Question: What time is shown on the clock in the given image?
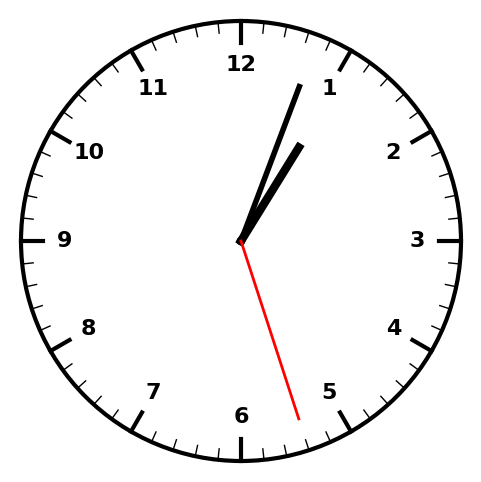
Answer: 01:03:27